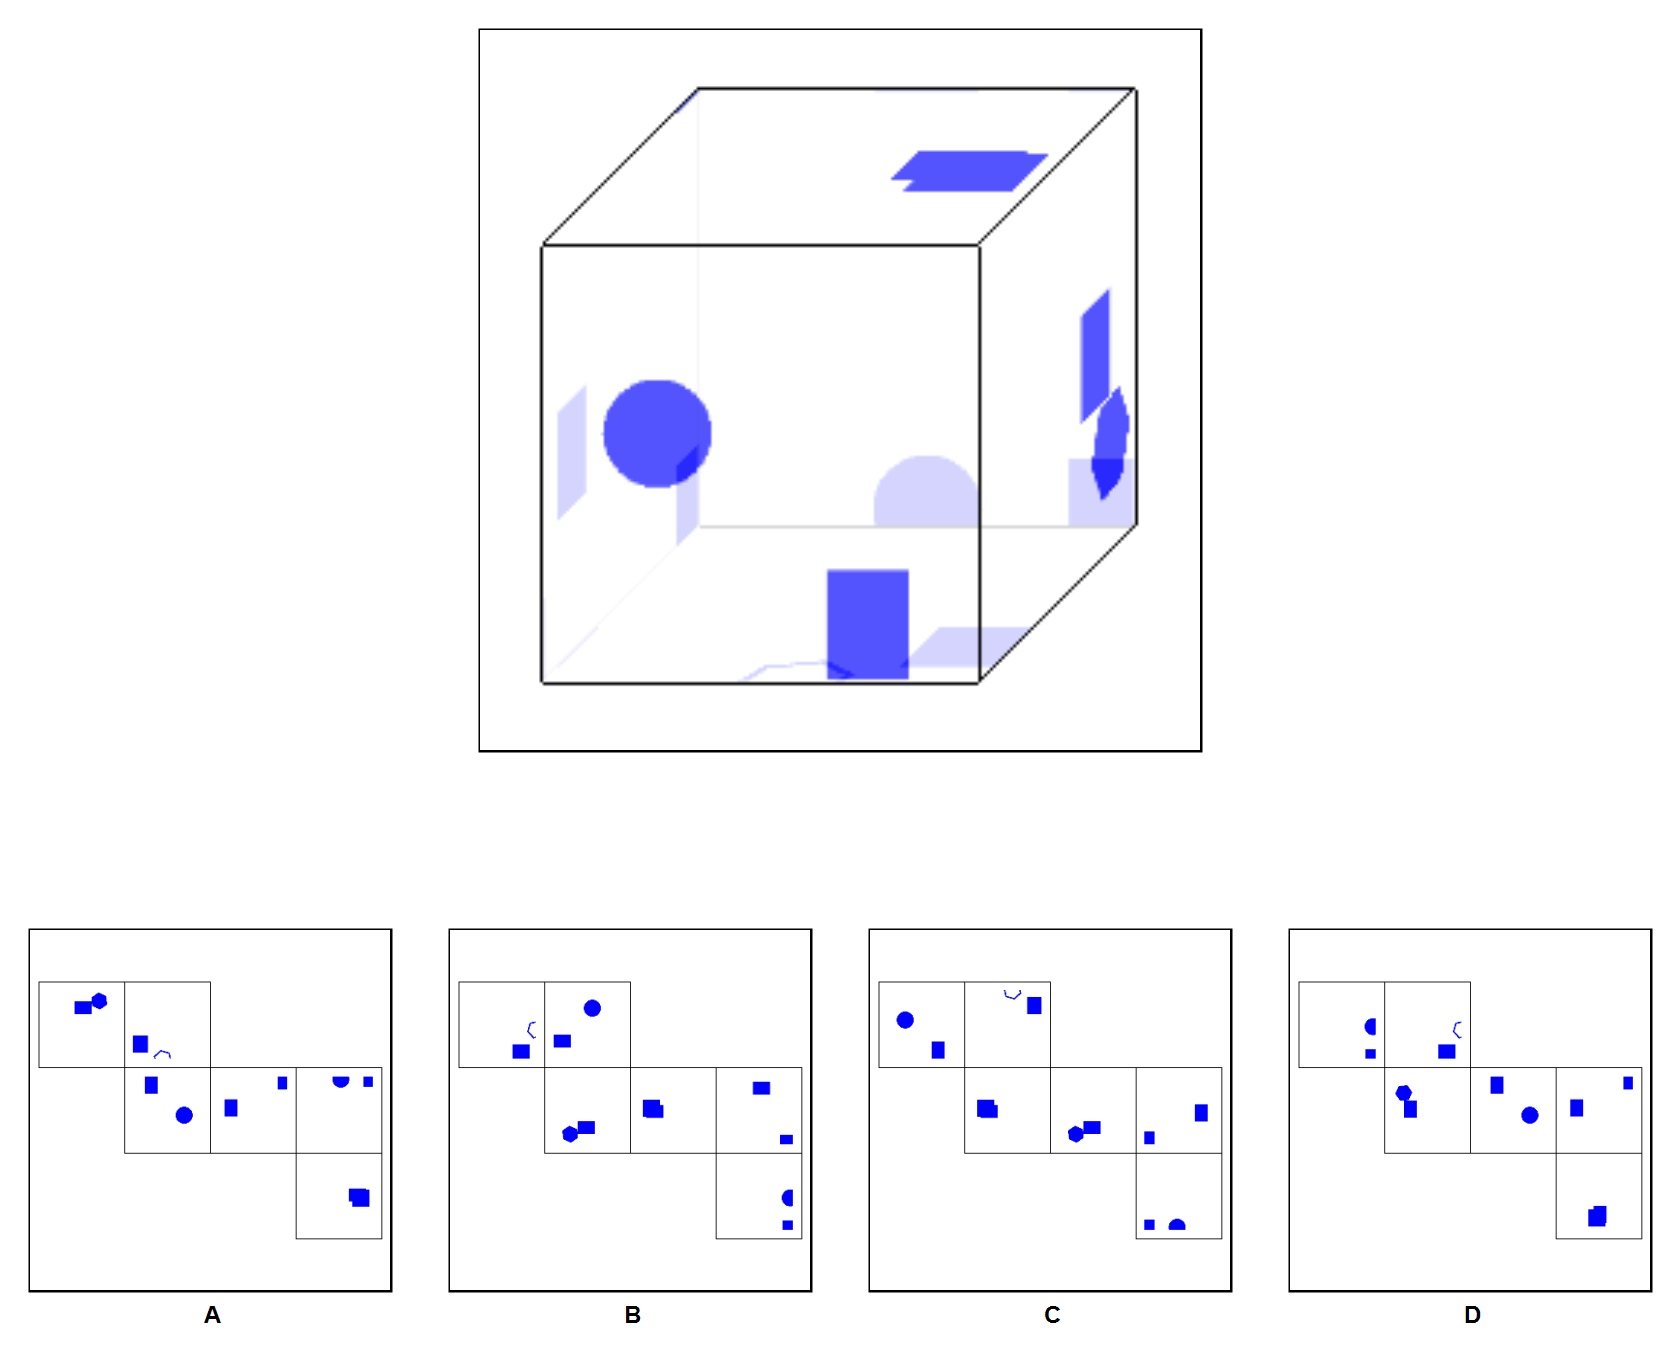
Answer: C